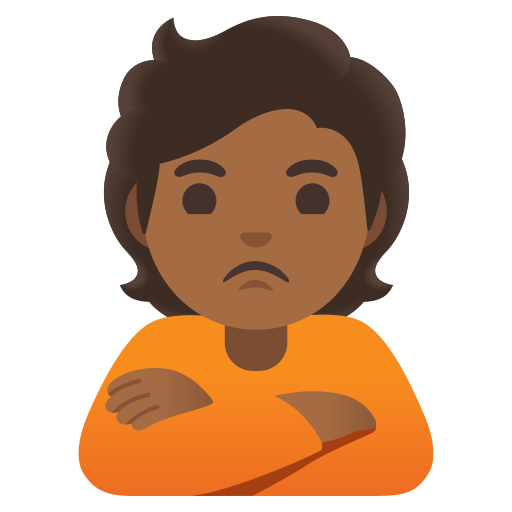
Emoji: 🙎🏾